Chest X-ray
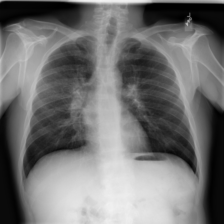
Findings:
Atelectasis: negative
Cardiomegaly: negative
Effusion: negative
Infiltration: negative
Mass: negative
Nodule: negative
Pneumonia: negative
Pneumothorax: negative
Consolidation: negative
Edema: negative
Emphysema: negative
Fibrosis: negative
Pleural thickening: negative
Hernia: negative